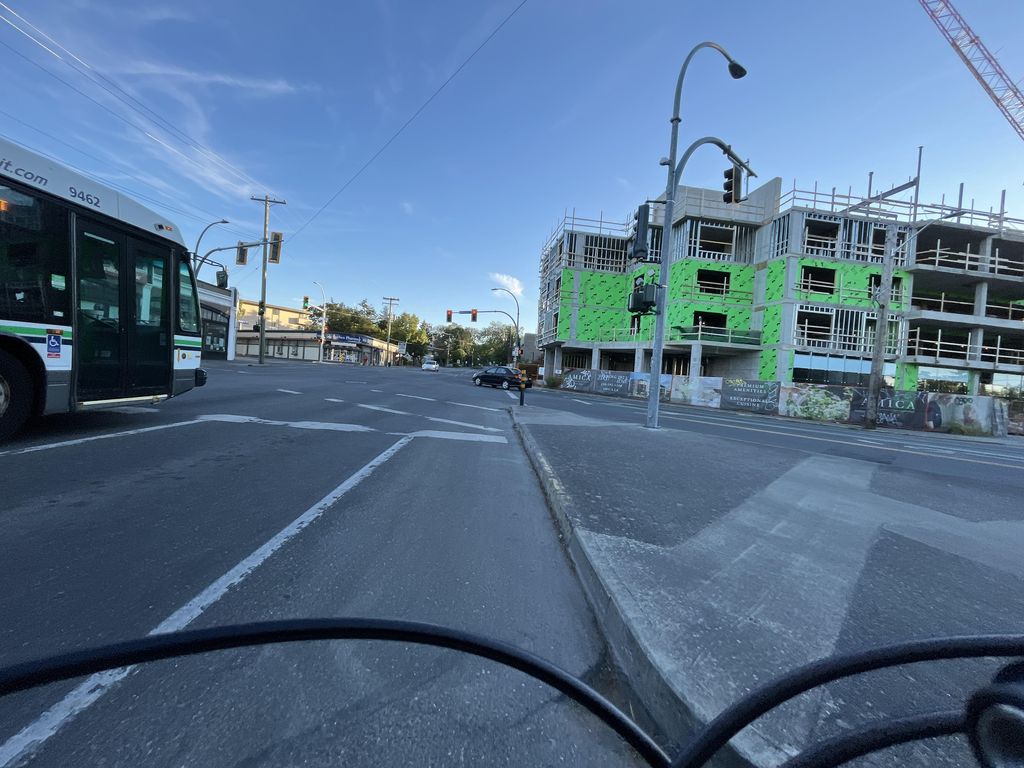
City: victoria